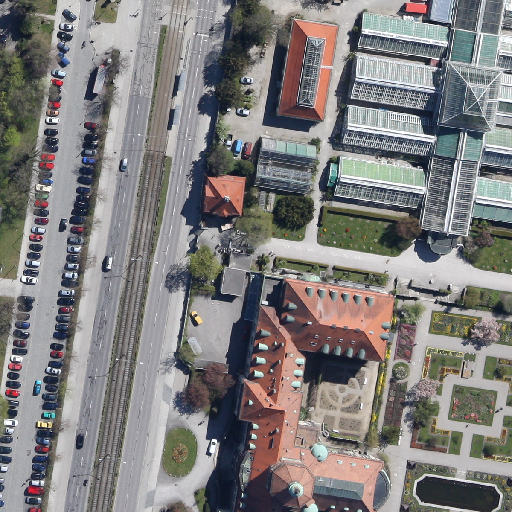
Referring expression: light-duty vehicle in the parking area